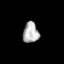
Tissue: prostate
Cell type: T cells
Senescence score: 0.7136
Nuclear area (px): 321
Mean DAPI intensity: 175.879